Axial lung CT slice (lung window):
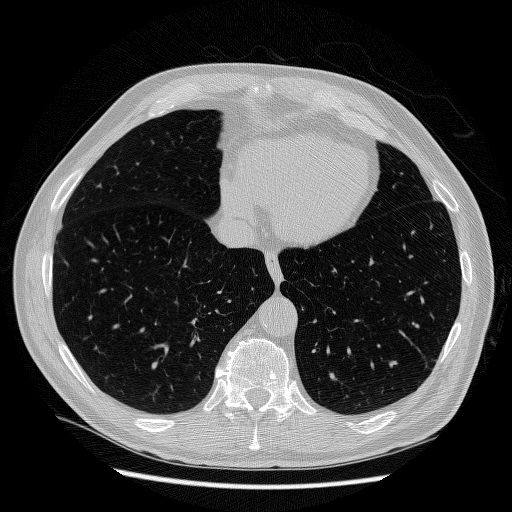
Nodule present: no